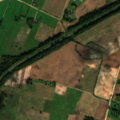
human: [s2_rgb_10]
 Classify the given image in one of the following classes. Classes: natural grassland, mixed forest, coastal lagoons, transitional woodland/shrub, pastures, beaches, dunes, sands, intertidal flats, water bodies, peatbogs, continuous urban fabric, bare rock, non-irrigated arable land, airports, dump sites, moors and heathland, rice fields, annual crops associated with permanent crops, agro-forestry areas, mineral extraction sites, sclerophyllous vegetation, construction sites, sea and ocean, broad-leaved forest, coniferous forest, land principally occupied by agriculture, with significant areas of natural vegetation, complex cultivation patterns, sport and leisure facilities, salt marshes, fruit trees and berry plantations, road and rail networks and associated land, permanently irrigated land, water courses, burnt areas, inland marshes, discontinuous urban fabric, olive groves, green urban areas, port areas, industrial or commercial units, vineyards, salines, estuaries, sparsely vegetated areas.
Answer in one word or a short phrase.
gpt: non-irrigated arable land, complex cultivation patterns